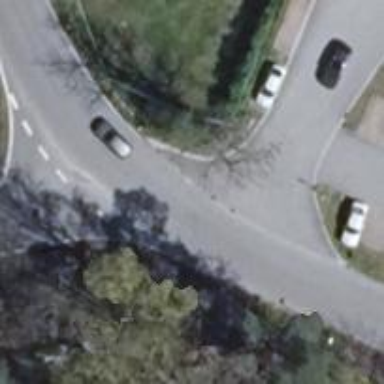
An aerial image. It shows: Asphalt road classified as tertiary.